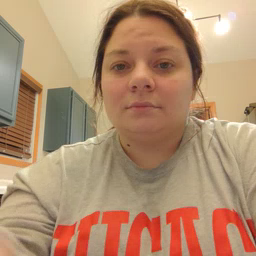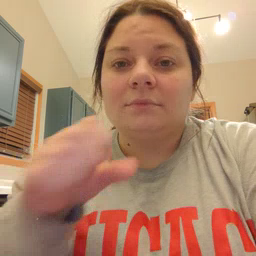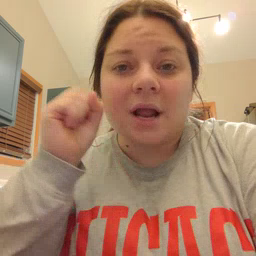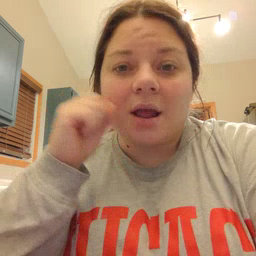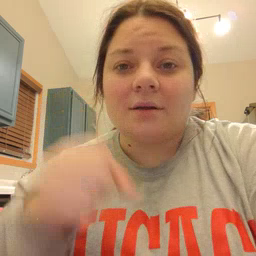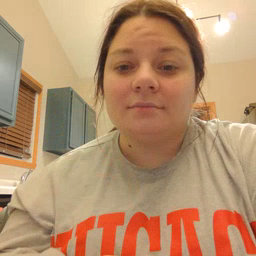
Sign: snack